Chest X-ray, PA view. Patient: 23 years old, sex F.
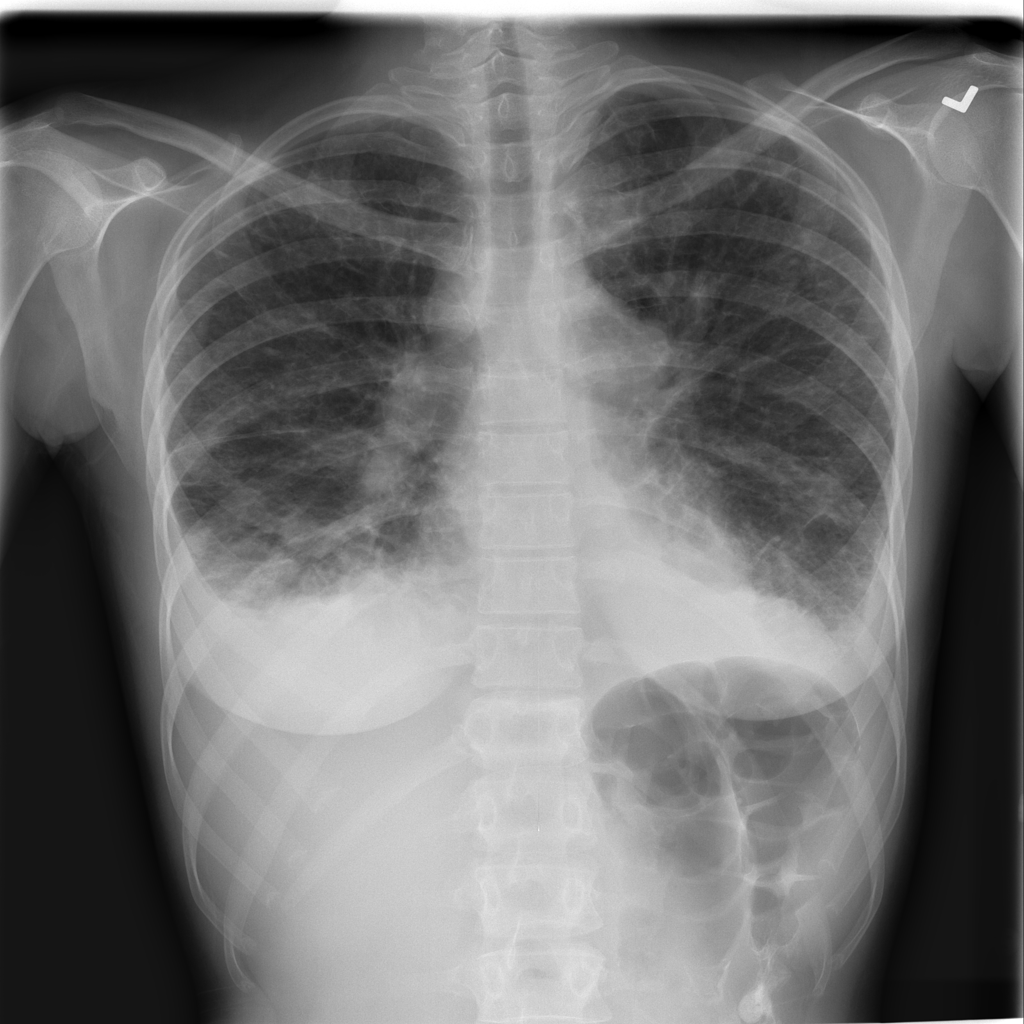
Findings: No Finding